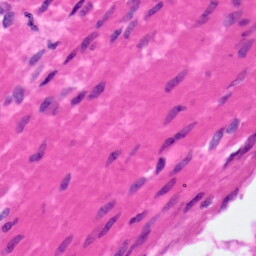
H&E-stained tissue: Pancreatic